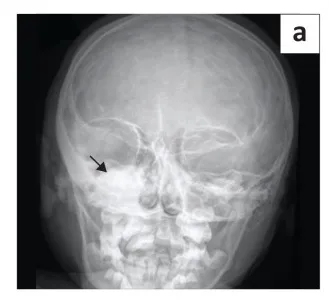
Anterior-posterior (AP) radiograph of the skull (a) demonstrates a unilateral, expansile sclerotic lesion of the spheno-temporal bone (black arrow).
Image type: radiology (x_ray)